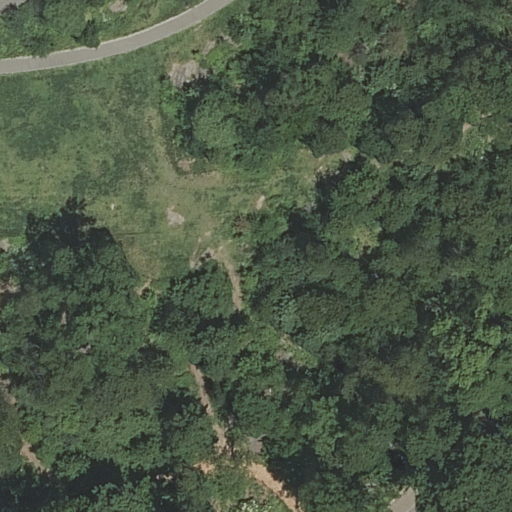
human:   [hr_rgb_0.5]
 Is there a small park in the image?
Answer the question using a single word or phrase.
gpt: no

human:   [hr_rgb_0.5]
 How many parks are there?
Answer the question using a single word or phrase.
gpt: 1

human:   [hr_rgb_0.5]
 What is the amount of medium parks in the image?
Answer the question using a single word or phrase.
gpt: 0

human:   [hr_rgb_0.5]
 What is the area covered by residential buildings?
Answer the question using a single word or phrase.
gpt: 0m2

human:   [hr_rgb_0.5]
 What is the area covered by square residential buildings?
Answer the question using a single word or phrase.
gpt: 0m2

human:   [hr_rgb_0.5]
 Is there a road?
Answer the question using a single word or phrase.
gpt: yes

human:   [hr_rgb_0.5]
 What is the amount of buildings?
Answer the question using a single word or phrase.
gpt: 0

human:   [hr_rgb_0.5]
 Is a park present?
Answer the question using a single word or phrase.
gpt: yes

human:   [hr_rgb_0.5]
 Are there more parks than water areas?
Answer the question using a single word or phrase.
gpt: yes

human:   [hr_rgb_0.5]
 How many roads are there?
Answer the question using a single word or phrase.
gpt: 4

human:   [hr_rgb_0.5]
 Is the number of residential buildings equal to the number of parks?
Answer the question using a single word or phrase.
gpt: no

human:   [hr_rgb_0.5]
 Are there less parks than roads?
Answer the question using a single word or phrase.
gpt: yes

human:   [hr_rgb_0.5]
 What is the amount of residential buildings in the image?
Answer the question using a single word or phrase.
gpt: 0

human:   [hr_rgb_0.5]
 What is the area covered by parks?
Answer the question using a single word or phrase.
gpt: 10633m2

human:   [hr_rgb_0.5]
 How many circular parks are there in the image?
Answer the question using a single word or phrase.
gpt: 0

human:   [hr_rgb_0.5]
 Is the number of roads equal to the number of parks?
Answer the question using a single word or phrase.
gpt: no

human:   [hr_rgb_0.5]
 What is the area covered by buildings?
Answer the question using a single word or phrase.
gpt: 0m2

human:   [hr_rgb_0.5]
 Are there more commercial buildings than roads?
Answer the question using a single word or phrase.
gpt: no

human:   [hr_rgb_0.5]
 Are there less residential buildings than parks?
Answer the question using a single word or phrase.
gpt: yes

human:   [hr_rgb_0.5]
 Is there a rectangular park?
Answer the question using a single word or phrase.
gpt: yes

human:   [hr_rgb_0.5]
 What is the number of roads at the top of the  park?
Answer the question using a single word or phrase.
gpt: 0

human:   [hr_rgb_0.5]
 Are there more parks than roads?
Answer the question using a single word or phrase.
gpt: no

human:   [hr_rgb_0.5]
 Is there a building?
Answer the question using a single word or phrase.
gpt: no

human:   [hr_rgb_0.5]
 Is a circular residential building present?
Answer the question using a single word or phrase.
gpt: no

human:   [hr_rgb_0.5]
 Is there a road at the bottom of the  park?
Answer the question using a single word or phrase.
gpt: yes

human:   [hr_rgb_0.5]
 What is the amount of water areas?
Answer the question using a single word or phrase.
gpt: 0

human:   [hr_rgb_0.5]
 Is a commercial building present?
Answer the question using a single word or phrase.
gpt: no

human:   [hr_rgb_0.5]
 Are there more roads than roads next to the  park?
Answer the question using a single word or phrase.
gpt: no

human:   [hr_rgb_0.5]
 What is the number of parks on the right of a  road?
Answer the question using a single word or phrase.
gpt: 1

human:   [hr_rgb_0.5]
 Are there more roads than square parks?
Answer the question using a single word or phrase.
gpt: yes

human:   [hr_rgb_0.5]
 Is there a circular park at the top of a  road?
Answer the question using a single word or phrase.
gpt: no

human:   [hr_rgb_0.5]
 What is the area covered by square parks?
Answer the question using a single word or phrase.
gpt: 0m2

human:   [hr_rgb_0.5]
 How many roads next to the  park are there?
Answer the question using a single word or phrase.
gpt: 4

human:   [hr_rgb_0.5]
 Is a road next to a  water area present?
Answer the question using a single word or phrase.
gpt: no

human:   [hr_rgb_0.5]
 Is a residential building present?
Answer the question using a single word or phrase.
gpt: no

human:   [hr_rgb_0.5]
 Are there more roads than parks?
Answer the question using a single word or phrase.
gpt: yes

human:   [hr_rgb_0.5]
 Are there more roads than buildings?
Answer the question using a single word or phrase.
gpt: yes

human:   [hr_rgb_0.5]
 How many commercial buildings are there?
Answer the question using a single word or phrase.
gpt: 0

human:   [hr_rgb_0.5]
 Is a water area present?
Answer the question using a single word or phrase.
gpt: no

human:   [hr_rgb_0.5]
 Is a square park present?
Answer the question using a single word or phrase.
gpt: no

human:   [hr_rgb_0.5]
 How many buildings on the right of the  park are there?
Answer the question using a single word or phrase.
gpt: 0

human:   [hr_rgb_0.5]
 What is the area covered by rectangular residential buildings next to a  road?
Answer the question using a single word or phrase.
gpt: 0m2

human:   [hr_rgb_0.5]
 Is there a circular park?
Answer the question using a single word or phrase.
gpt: no

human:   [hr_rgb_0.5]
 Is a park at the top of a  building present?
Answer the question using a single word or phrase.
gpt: no

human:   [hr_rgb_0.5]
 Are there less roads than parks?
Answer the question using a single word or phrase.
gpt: no

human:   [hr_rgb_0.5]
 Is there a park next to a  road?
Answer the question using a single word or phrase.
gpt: yes

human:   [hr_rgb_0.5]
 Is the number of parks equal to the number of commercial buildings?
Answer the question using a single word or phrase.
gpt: no

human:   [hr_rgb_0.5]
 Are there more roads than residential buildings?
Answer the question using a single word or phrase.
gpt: yes

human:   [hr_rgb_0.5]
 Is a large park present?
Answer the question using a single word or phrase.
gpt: yes

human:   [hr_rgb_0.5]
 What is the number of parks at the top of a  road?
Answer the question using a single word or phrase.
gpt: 1

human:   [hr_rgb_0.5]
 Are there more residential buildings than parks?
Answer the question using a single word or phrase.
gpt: no

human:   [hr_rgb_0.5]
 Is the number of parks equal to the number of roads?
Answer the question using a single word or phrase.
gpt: no

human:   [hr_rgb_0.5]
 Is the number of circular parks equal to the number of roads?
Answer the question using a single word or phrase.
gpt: no

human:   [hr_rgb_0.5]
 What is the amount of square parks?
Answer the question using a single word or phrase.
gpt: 0

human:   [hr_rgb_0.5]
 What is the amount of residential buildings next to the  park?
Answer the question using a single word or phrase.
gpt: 0

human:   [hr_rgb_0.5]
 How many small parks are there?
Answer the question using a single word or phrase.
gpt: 0

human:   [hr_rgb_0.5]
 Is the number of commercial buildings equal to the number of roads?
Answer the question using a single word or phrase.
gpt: no

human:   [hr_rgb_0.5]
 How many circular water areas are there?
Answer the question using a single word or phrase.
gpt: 0

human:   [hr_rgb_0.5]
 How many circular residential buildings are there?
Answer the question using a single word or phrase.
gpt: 0

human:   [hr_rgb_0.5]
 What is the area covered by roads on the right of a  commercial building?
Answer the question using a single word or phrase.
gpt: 0m2

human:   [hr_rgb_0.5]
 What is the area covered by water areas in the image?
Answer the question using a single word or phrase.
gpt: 0m2

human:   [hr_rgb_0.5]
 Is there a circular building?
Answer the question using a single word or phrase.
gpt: no

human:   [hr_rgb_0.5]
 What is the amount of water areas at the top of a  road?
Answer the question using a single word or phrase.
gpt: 0

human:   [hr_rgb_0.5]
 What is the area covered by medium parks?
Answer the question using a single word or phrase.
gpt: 0m2